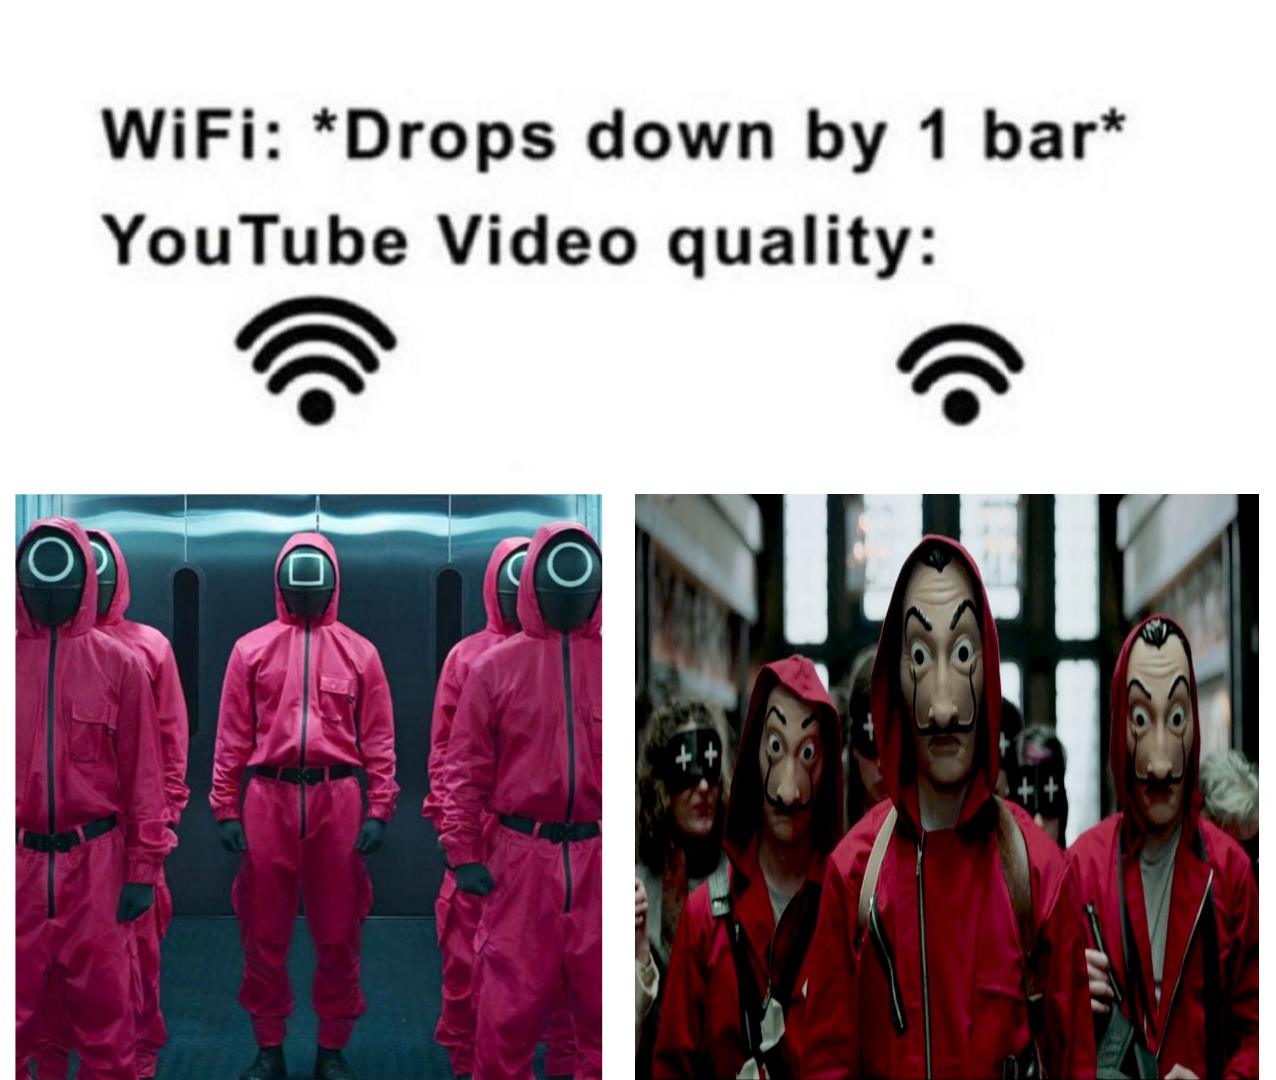
Caption: WiFi: *Drops down by 1 bar*    YouTube Video quality:
Label: non-hate